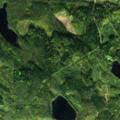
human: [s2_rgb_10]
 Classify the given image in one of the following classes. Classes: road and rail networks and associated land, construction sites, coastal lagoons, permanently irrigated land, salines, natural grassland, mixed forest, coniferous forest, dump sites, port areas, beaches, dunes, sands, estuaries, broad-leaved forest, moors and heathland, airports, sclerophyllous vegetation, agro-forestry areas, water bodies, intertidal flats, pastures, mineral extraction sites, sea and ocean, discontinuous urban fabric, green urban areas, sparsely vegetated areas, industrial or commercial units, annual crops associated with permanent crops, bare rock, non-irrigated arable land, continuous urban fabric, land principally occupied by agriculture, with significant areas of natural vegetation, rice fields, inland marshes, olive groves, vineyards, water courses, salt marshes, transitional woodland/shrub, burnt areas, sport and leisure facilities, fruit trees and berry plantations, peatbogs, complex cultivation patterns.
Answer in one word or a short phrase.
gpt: coniferous forest, mixed forest, water bodies